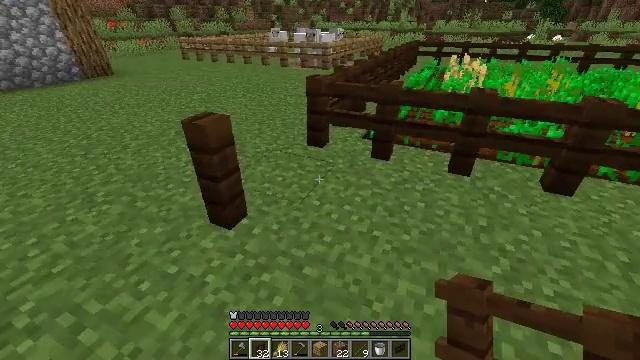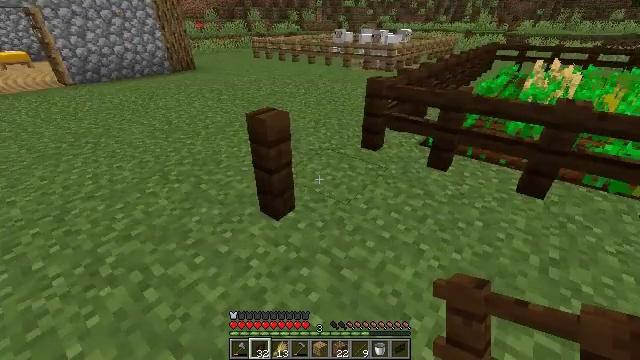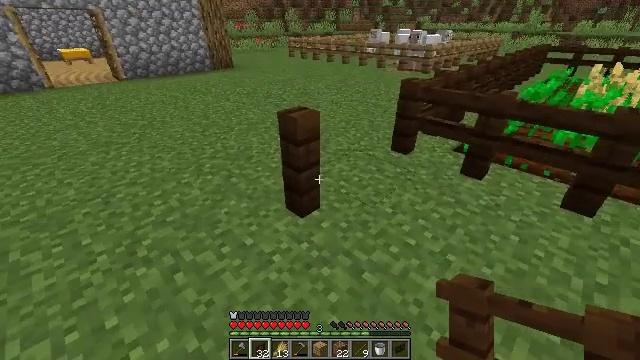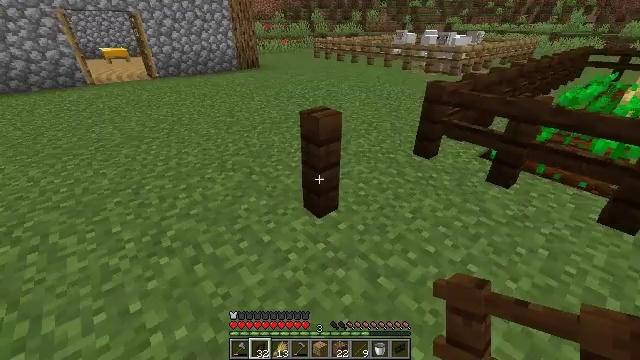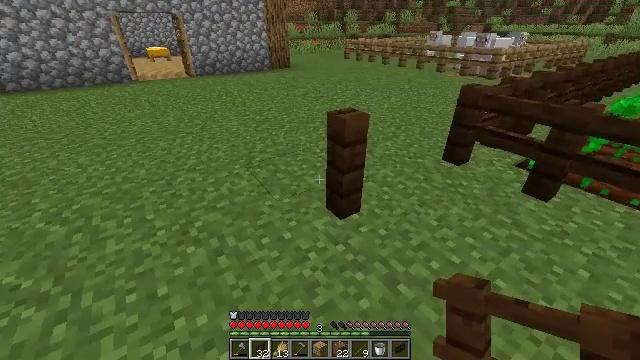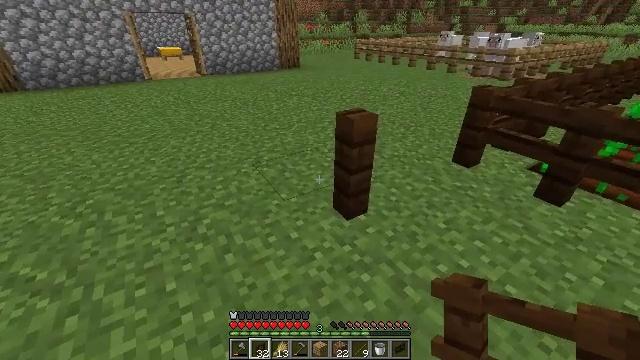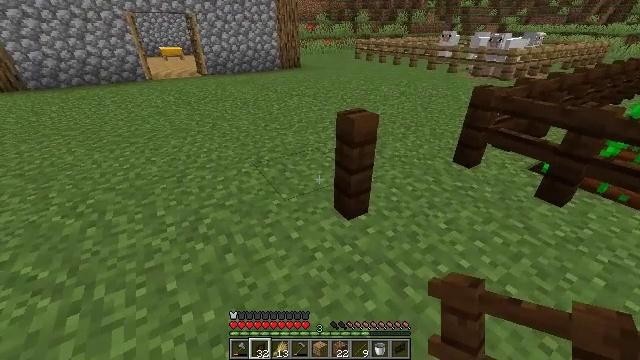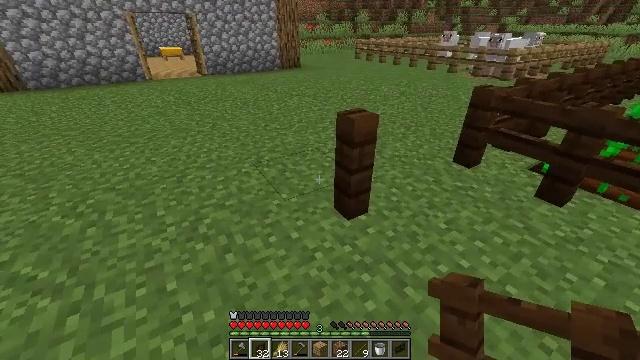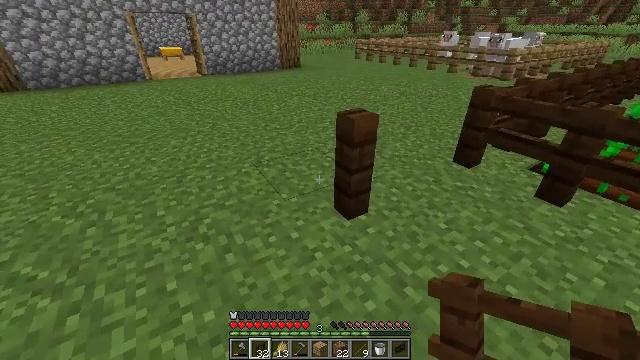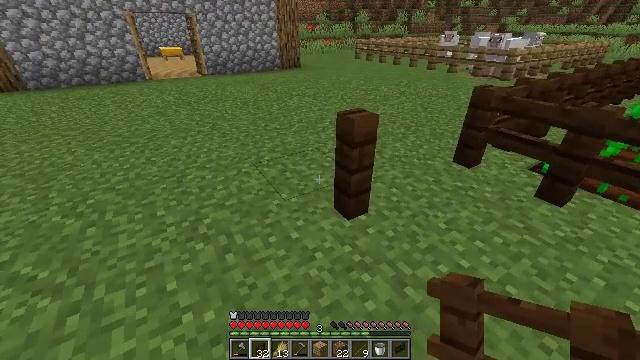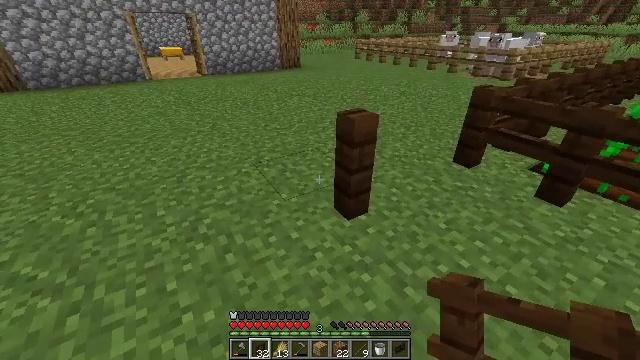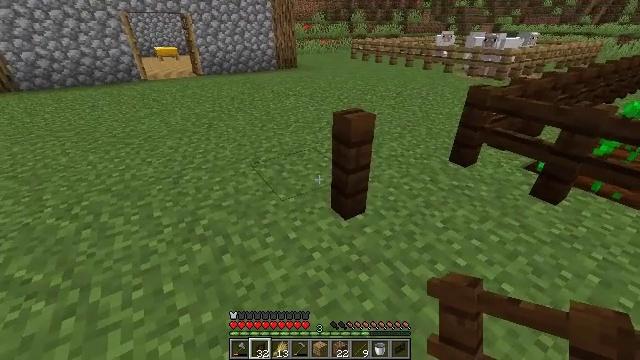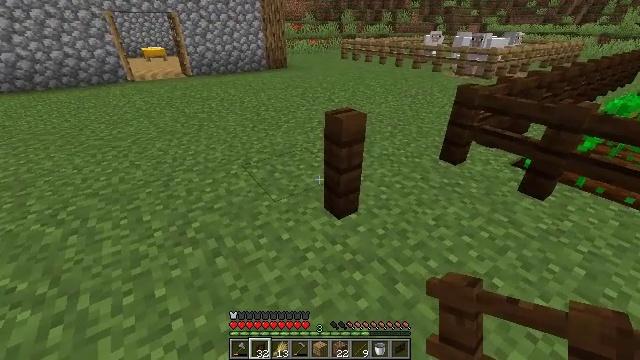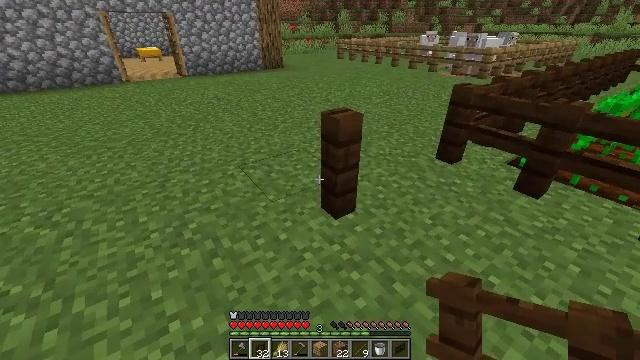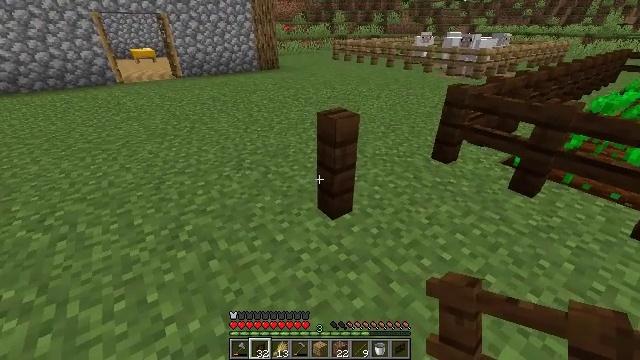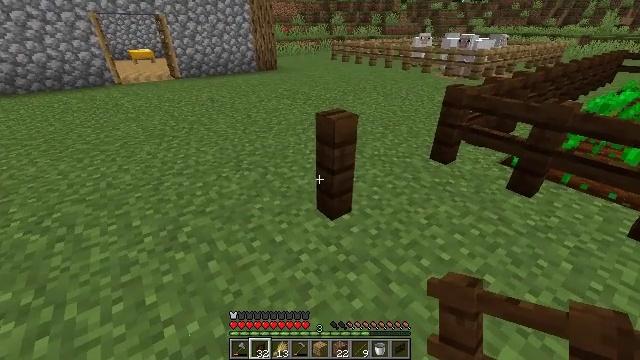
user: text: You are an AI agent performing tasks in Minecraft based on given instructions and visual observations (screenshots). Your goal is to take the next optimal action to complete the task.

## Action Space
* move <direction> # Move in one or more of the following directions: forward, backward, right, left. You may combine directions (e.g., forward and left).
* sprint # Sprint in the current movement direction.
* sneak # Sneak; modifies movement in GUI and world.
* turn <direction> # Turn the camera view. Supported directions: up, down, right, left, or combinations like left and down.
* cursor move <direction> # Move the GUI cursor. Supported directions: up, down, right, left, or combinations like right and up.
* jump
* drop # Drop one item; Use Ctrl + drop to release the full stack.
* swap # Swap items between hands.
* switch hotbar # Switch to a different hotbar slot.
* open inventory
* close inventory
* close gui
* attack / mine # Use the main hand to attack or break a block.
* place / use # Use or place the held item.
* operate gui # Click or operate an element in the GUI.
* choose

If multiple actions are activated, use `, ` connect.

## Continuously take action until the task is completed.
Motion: motion action
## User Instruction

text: Recycle the dark oak fence into the inventory.
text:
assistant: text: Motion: turn left
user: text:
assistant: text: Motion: turn left
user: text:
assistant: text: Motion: turn left
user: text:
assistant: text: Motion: turn left
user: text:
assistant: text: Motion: turn left
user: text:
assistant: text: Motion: no_op
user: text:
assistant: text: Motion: no_op
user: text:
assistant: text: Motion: no_op
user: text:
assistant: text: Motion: no_op
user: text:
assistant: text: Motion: no_op
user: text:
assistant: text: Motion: no_op
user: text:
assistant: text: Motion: turn right
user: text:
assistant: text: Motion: no_op
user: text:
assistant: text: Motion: no_op
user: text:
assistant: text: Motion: no_op
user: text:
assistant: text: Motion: no_op
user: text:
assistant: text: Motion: no_op
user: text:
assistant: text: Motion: no_op
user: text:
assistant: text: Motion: no_op
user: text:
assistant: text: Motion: no_op
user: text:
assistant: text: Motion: no_op
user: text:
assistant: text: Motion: switch to hotbar 1
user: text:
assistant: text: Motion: switch to hotbar 1
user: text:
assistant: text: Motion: attack / mine, switch to hotbar 1
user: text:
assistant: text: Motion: attack / mine
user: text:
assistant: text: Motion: attack / mine
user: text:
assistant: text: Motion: attack / mine
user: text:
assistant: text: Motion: attack / mine
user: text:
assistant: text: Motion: attack / mine
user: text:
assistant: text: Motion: attack / mine